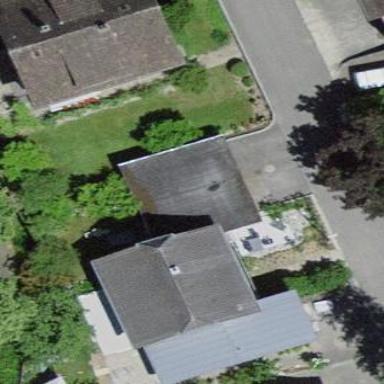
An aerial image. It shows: Garage with flat roof.